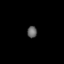
Tissue: lung
Cell type: Smooth muscle cells
Senescence score: 0.5615
Nuclear area (px): 108
Mean DAPI intensity: 102.806